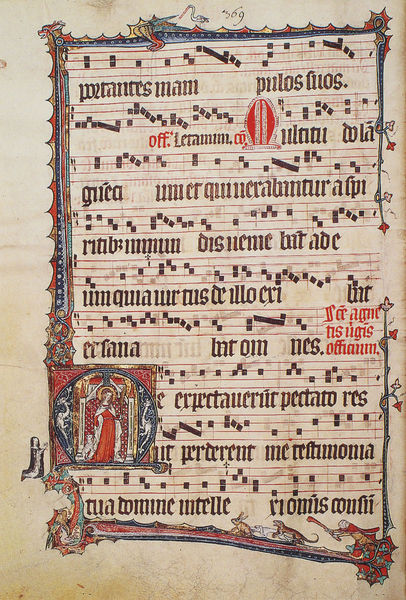
Titel: Graduale
Institution: Köln, Erzbischöfliche Diözesan- und Dombibliothek
Schlagwörter: blau, bunt, frau, schwarz, hund, hunde, rot, ornament, bibel, rahmen, gold, blatt, gesang, musik, engel, hase, hasen, farbig, schrift, papier, noten, farbe, linien, rand, notenblatt, lamm, buch, druck, seite, illustration, text, buchstaben, nonne, initiale, worte, jagd, buchdruck, buchseite, verziert, pergament, mittelalter, gedicht, gottesdienst, messe, heiliger, heilige, miniatur, vierecke, illustriert, drache, lied, historisch, latein, buchmalerei, inkunabel, choral, codex, notenzeilen, bibelillustration, niten, bas-de-page, bild und text, notenschrift, pulos, liedblatt, choralbuch, drollerie, bbuchseite, song, gregorianisch